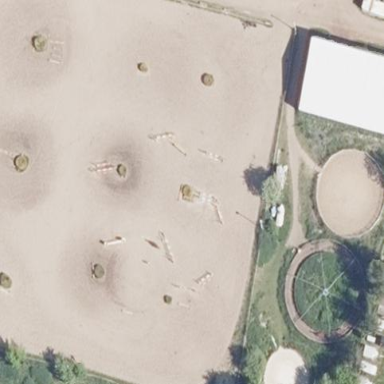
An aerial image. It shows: Equestrian pitch for leisure land use.